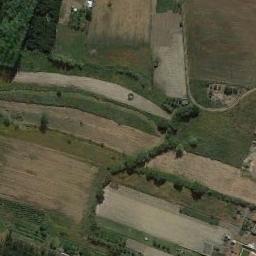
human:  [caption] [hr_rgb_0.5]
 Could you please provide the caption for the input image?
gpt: The bare and green terrace is next to some trees .

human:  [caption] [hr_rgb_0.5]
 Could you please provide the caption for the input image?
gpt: Many green plants are on the terrace .

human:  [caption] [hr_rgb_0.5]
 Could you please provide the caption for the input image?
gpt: There is a straight path between the terraces .

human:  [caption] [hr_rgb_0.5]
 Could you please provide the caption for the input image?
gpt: Many roads and buildings next to many irregularly shaped brown fields .

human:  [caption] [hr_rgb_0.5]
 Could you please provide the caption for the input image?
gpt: There are some green bushes beside the terraces .